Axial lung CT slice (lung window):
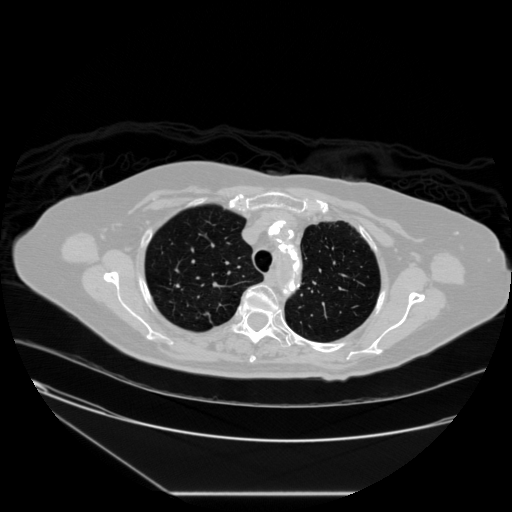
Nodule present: no